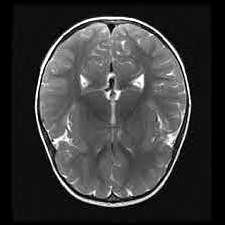
Label: notumor